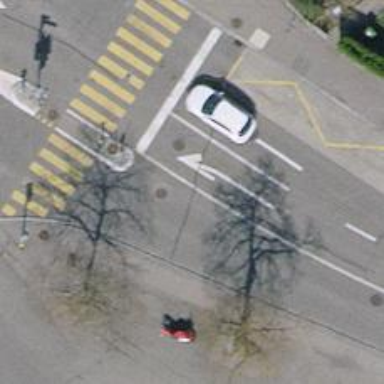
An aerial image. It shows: Bus stop for trolleybuses with designated stop position for public transport.